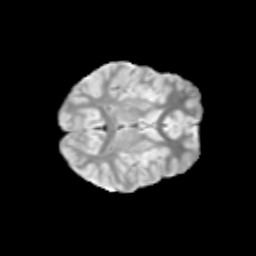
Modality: T2w
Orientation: axial
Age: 11
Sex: female
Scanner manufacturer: siemens
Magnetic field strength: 3 T
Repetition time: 3.8 s
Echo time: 0.07 s